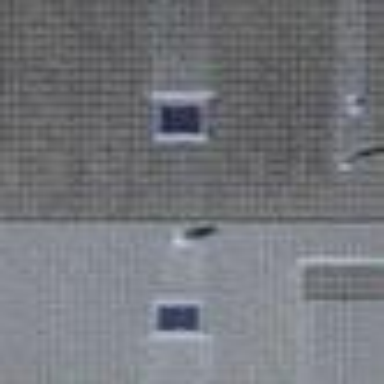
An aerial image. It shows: Gabled roof on residential building.